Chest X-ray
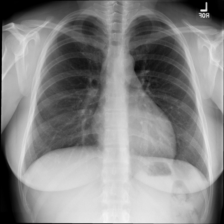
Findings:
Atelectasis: negative
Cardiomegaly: negative
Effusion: negative
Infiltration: negative
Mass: negative
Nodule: negative
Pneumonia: negative
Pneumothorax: negative
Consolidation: negative
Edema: negative
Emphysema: negative
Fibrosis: negative
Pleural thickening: negative
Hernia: negative